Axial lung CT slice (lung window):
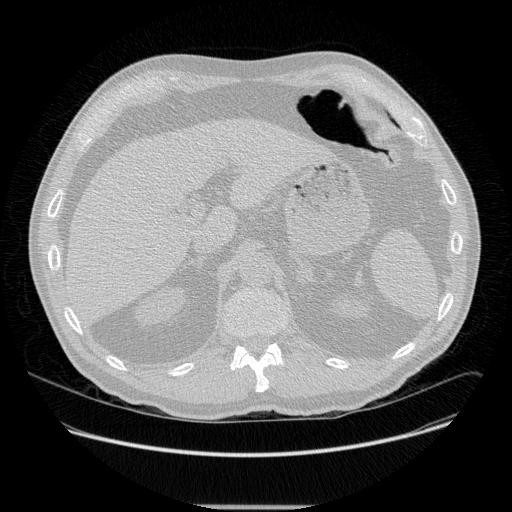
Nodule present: no